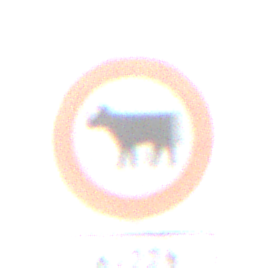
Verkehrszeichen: VerbotViehtrieb
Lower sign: ZeitangabenMitBeschraenkungAufWochentage4
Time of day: MorningAfternoon
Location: Outdoor (Nature)
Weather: PartlyCloudy
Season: NotSpecified
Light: Natural